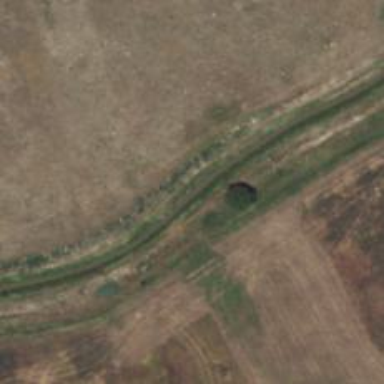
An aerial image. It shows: Canal used for irrigation.